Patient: sex M, age 57
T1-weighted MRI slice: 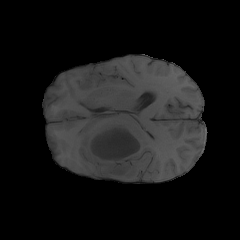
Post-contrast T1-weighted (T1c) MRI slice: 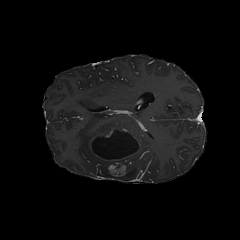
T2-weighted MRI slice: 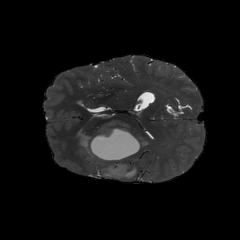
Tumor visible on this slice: yes
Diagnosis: Glioblastoma, IDH-wildtype
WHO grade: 4